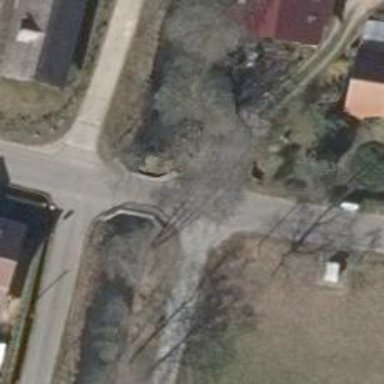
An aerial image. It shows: Gravel driveway designated as service road.